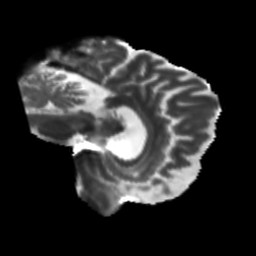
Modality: T2w
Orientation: sagittal
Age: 68
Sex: female
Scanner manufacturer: siemens
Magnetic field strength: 3 T
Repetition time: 5.47 s
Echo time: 0.0854 s